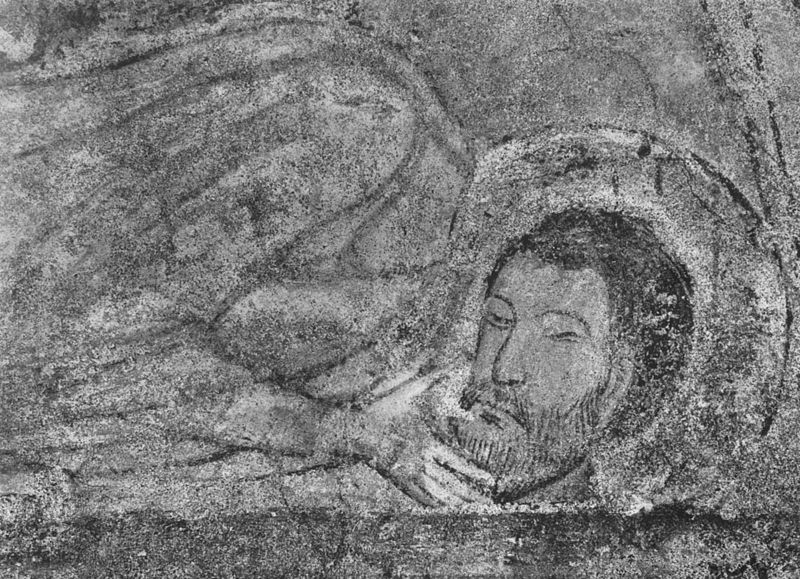
Titel: Brauweiler, Kapitelsaal, Malereien
Standort: Brauweiler, Abtei, Kapitelsaal (EU - D - NRW)
Schlagwörter: hand, kopf, körper, mann, ausschnitt, frau, grau, mund, nase, skizze, expressionismus, bart, wand, arm, augen, gesicht, haupt, stein, kirche, gewand, haare, schulter, engel, skulptur, liegen, man, linien, detail, wandgemälde, liegend, foto, schwarz-weiss, entwurf, photo, heiligenschein, nimbus, christus, grab, jesus, romanik, heiliger, fresko, heilig, fresco, ikone, chagall, romanisch, tuchheiligenschein